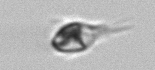
Label: Balanion